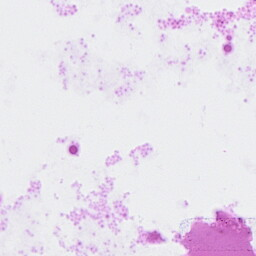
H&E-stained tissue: Ovarian